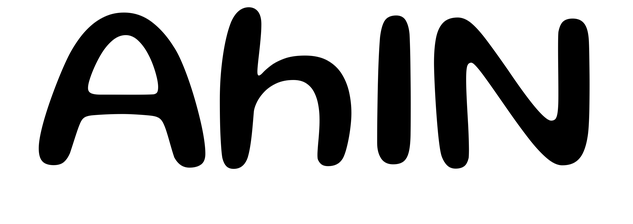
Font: Gluten_Regular